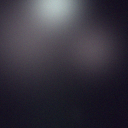
Screen state: off